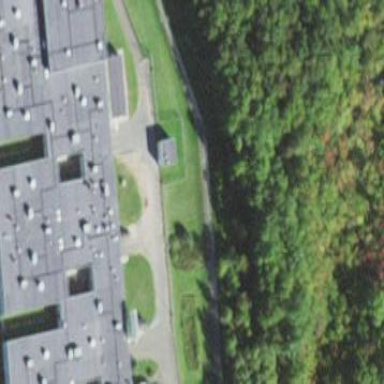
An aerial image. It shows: Prison enclosed by fence.